You are looking at the short-time Fourier spectrogram of a bearing's acceleration signal. Determine the bearing's health state. Answer with exactly one of: normal, inner_race, outer_race, ball.
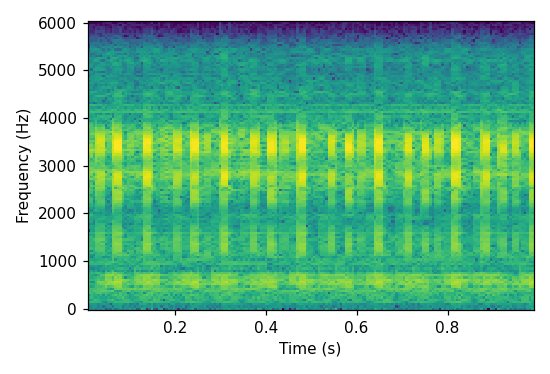
Answer: outer_race